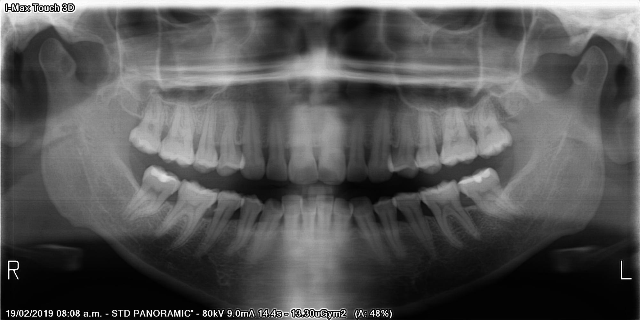
adult